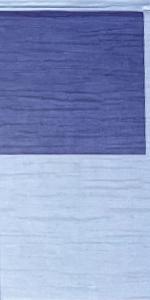
Label: Empty